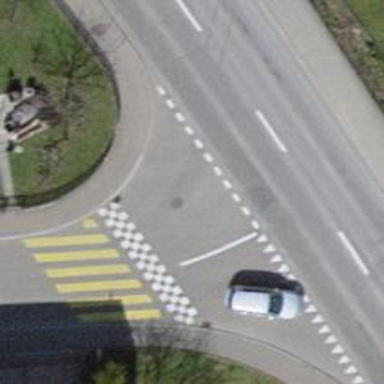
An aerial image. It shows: Asphalt sidewalk along the footway.